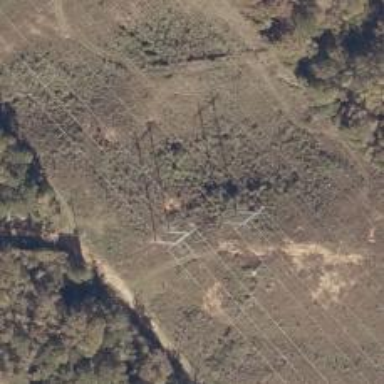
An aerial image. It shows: H-frame power tower with distinctive design.